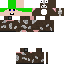
A male skeleton skin with dark skin, wearing brown long hair dressed in a green_skin armor chest and brown pants, featuring a closed mouth.